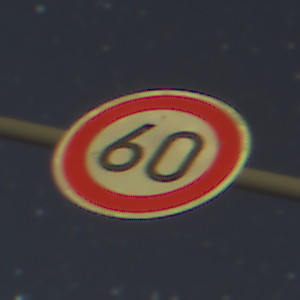
Verkehrszeichen: Geschwindigkeit60
Umgebung: Outdoor, Nature
Tageszeit: Night
Wetter: Clear
Licht: Natural
Jahreszeit: NotSpecified
Kontrast: HighContrast